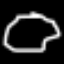
Label: octagon